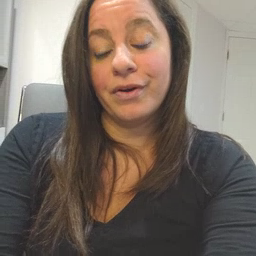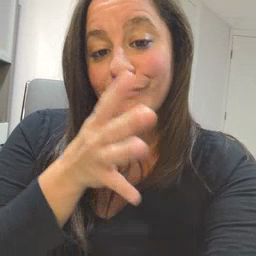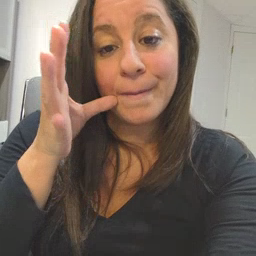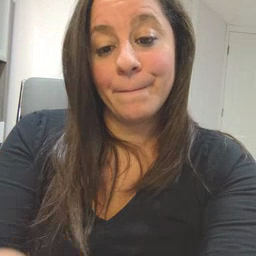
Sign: farm